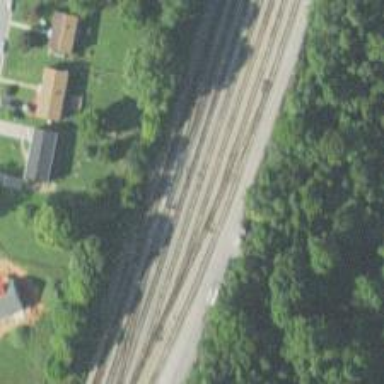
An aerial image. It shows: Railway yard.